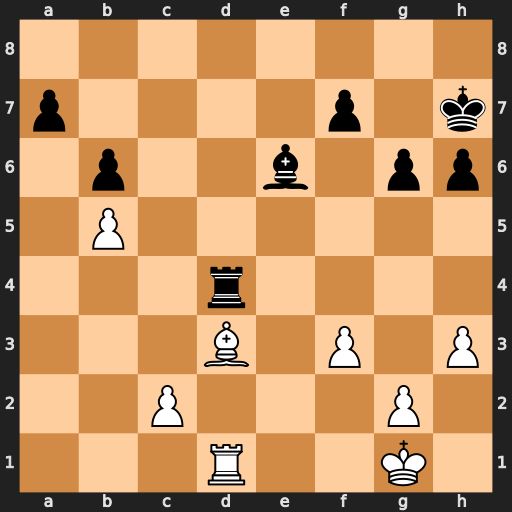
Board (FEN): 8/p4p1k/1p2b1pp/1P6/3r4/3B1P1P/2P3P1/3R2K1
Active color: w
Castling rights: -
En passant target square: -
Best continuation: Bxg6+ fxg6 Rxd4